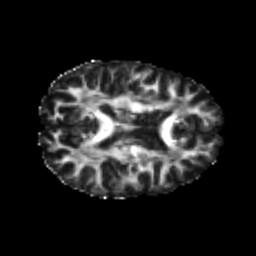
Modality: FA
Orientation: axial
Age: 23
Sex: female
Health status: healthy
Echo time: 0.074 s